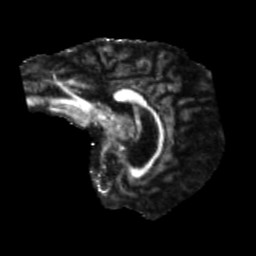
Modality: FA
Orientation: sagittal
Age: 60
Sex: male
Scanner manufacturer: siemens
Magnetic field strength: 3 T
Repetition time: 5.25 s
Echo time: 0.08 s